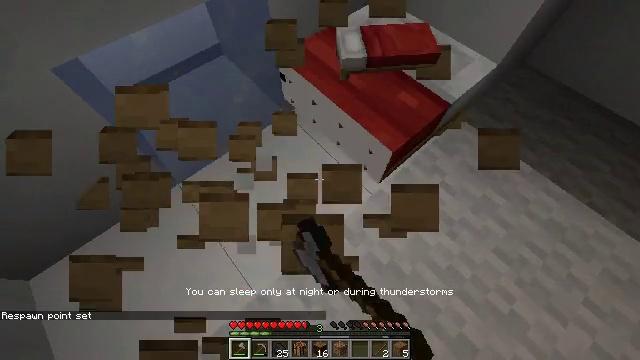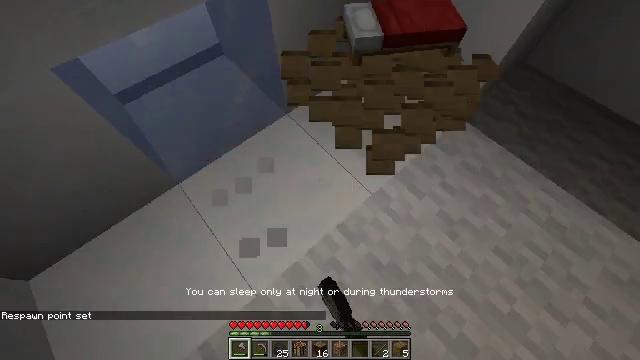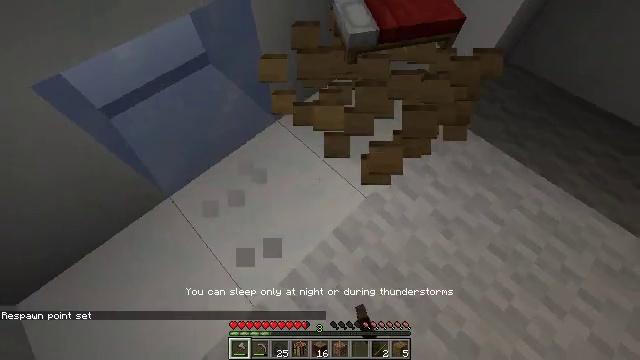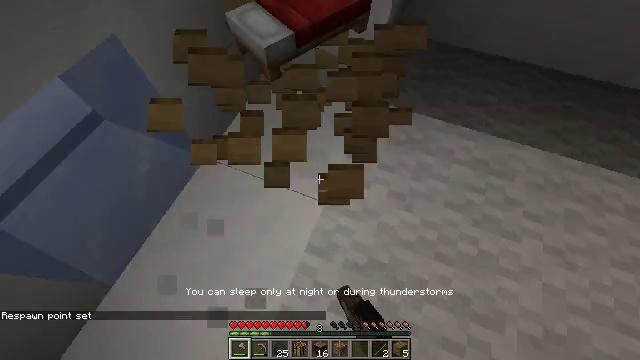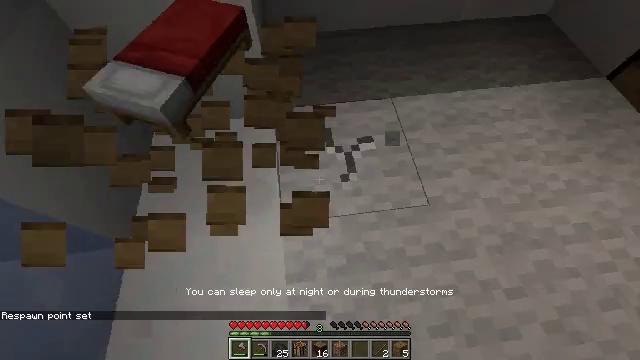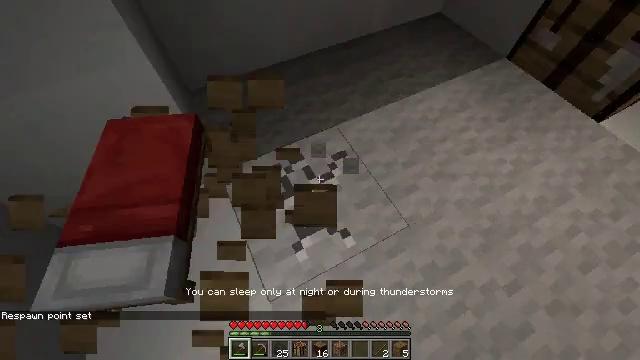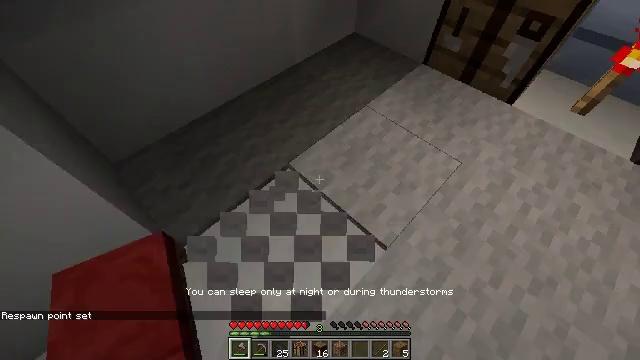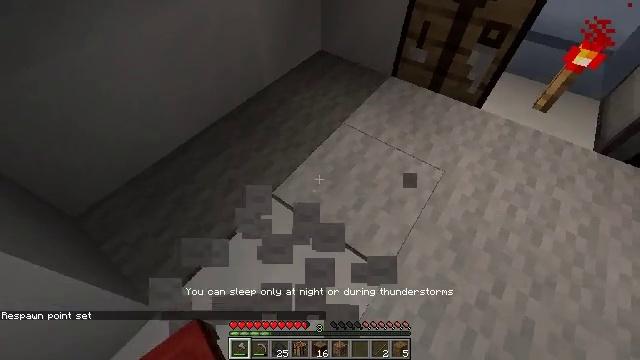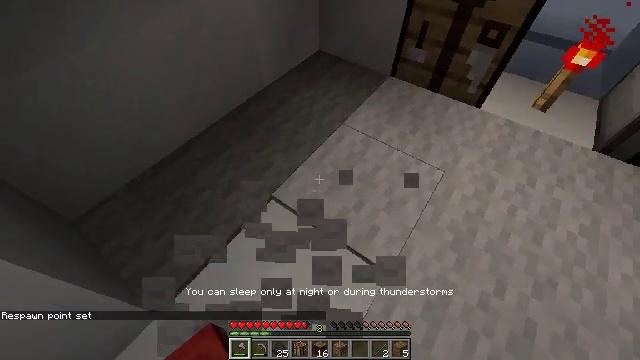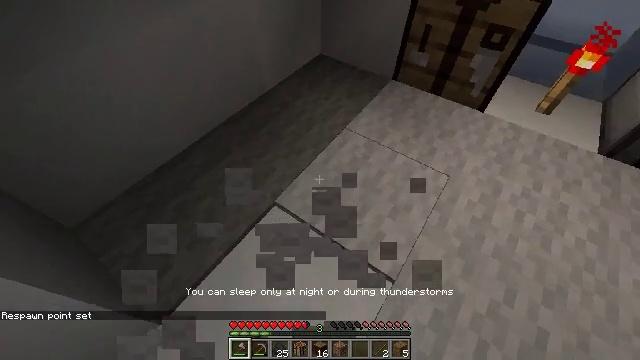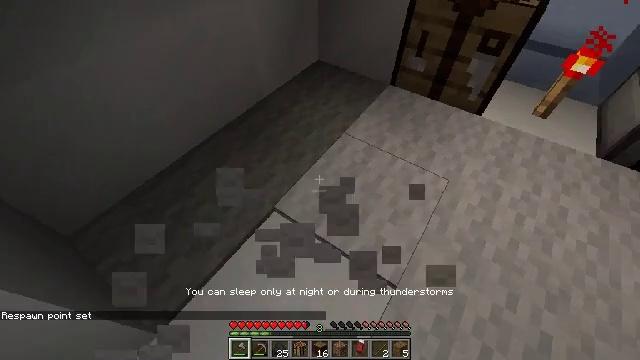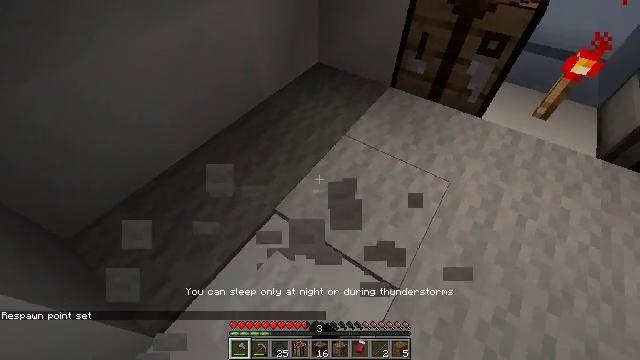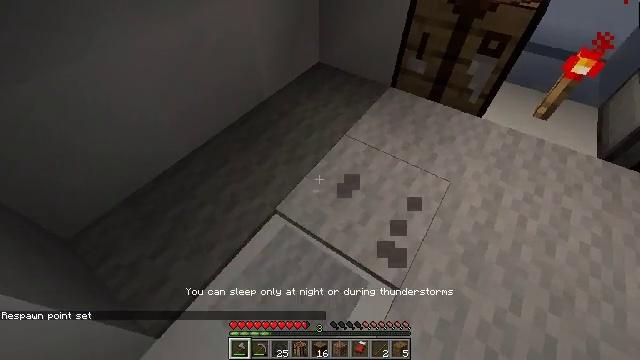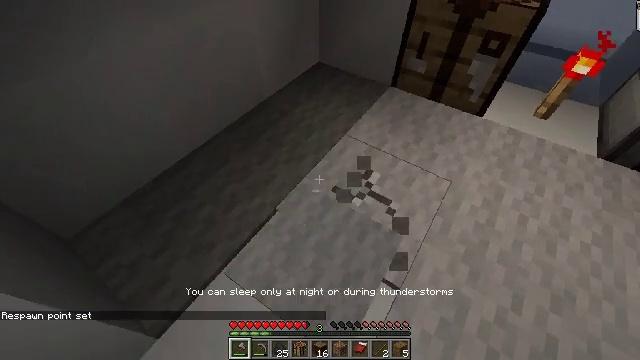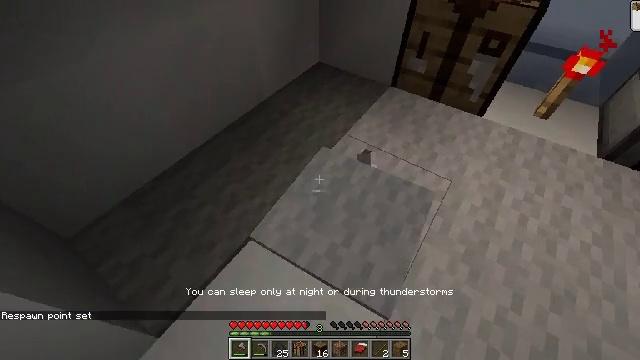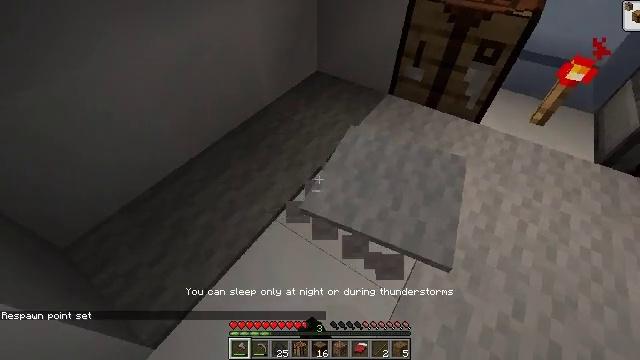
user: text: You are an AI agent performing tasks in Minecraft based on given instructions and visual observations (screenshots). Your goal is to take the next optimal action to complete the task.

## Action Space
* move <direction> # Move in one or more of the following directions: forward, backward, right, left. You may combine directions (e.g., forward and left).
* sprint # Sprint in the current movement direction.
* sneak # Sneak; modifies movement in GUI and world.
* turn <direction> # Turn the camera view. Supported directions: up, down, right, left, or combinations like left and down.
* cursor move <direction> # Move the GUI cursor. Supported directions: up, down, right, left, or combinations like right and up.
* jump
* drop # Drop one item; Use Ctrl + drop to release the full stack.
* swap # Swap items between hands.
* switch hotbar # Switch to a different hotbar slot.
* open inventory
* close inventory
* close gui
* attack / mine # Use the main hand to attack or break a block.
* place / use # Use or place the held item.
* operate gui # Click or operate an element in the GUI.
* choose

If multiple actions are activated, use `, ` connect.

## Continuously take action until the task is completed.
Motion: motion action
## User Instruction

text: Mine the white carpet.
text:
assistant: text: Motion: attack / mine
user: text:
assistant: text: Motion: move forward, turn right, attack / mine
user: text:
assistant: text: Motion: move forward, turn right
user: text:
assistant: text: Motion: move forward, turn right, attack / mine
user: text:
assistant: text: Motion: move forward, turn right and up, attack / mine
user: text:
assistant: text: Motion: move forward, turn right and up, attack / mine
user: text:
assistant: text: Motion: turn right and up, attack / mine
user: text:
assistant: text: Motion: attack / mine
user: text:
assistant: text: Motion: attack / mine
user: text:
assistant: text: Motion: turn up, attack / mine
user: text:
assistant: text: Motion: attack / mine
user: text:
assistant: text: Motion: attack / mine
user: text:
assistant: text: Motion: attack / mine
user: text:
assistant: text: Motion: attack / mine
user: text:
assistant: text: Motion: turn up, attack / mine
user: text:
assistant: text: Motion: turn up, attack / mine
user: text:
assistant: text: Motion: attack / mine
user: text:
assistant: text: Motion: attack / mine
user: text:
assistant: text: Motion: turn left, attack / mine
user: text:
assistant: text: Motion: attack / mine